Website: walmart
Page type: customer-info-address
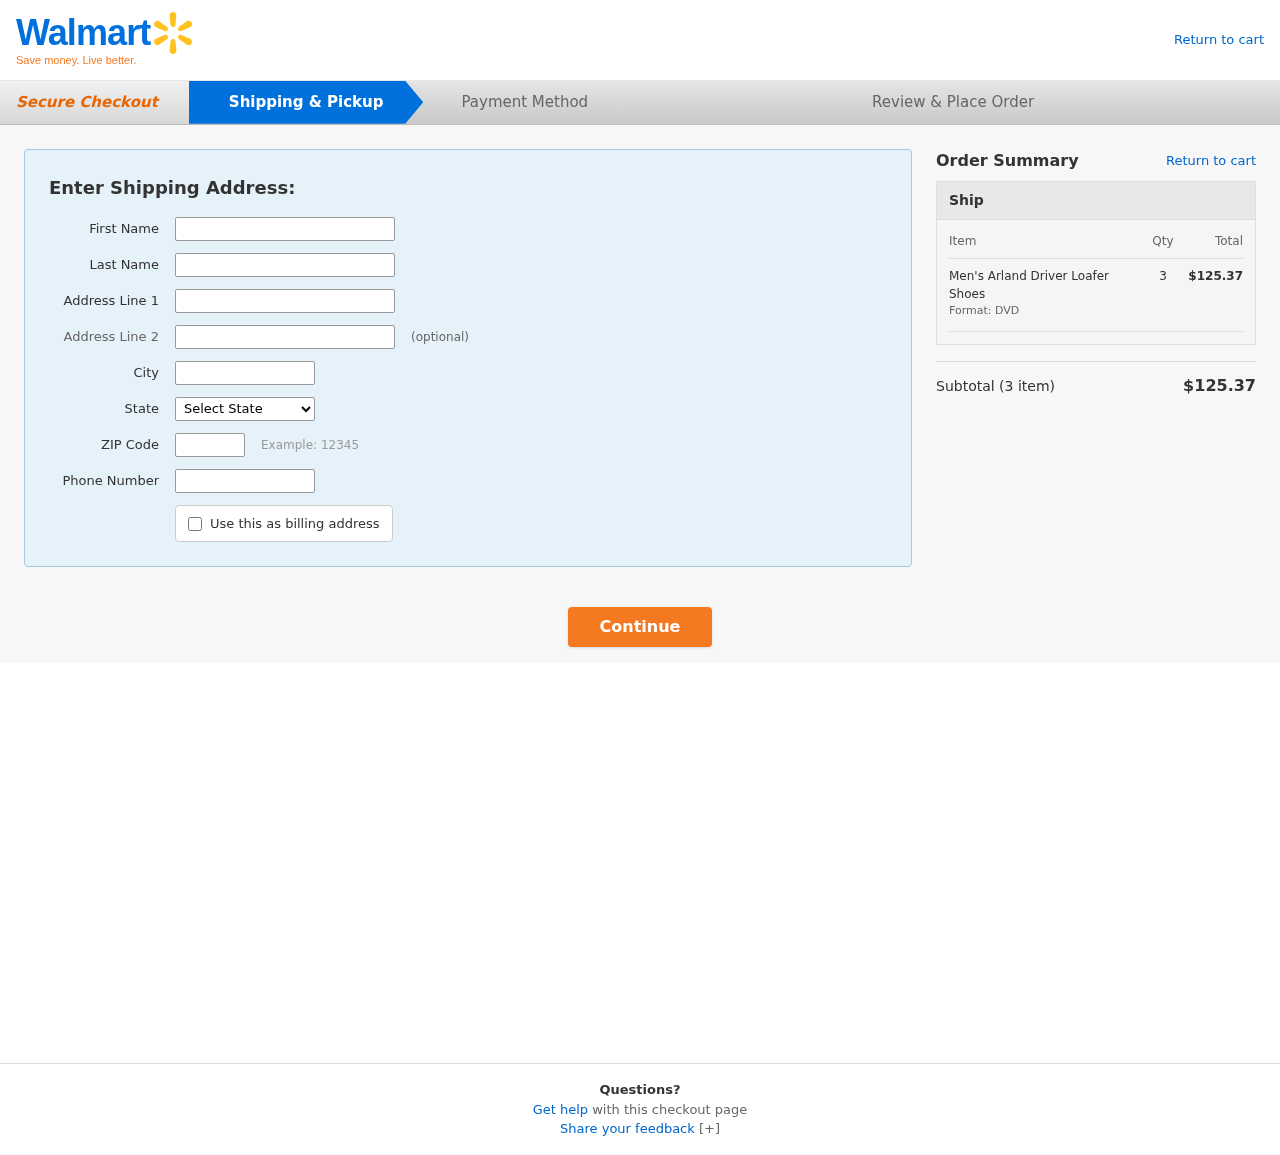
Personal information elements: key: PII_CITY
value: New Bobbystad
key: PII_FIRSTNAME
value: Brian
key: PII_LASTNAME
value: West
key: PII_PHONE
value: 5176885143
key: PII_POSTCODE
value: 49159
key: PII_STATE
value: Montana
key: PII_STREET
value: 4379 Michelle Groves
Product elements: key: PRODUCT1_NAME
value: Men's Arland Driver Loafer Shoes
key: PRODUCT1_QUANTITY
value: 3
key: PRODUCT1_LINE_TOTAL
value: $125.37
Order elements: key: ORDER_NUM_ITEMS
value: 3
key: ORDER_SUBTOTAL
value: $125.37